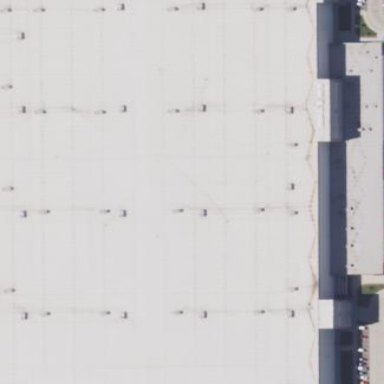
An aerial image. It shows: Warehouse that serves as post depot.